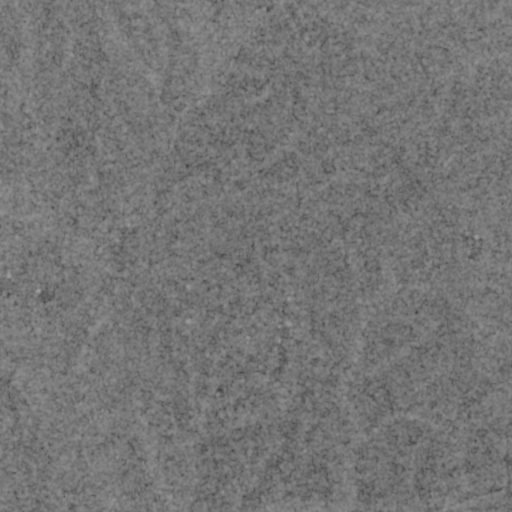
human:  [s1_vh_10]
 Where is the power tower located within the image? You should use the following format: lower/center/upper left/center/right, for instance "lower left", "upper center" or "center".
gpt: The power tower is located in the lower right of the image.
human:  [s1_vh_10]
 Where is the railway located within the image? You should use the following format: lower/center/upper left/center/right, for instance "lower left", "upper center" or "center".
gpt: The railway is located in the lower right of the image.
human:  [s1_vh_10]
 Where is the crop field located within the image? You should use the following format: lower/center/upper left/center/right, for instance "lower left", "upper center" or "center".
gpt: There is no crop field in the image.

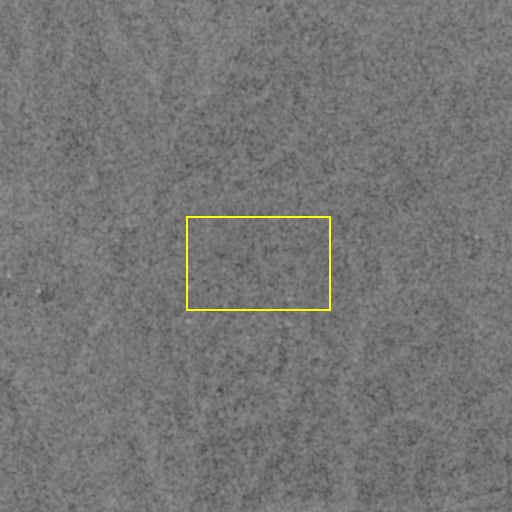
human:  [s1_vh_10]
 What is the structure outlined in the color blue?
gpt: There is no blue outline.
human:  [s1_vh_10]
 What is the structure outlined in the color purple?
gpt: There is no structure outlined in purple.